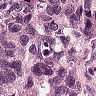
Metastatic tissue present: yes